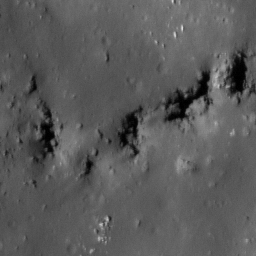
Pit: Tycho 15a
Host crater: Tycho
Host type: impact_melt
Lunar coordinates: latitude -43.145, longitude 349.633